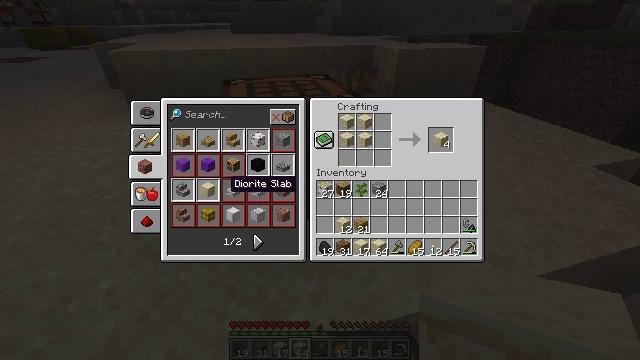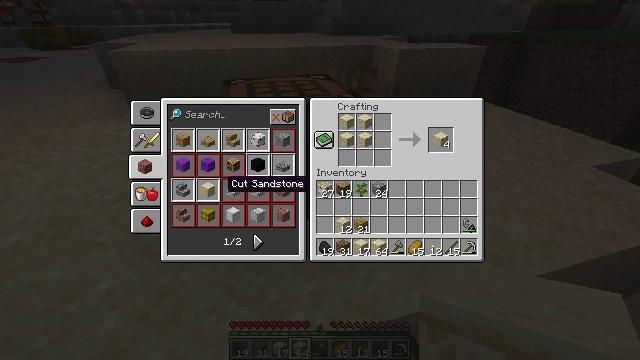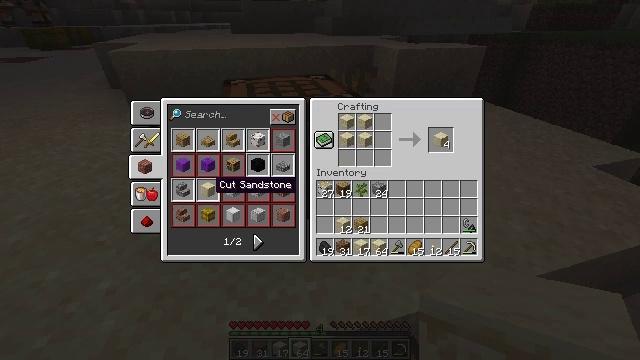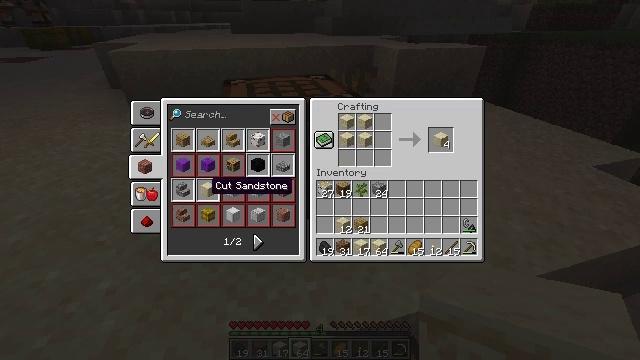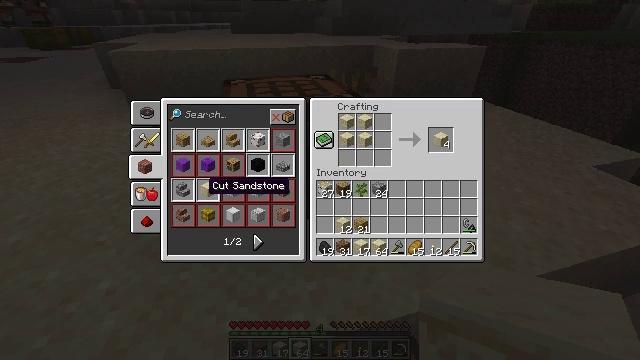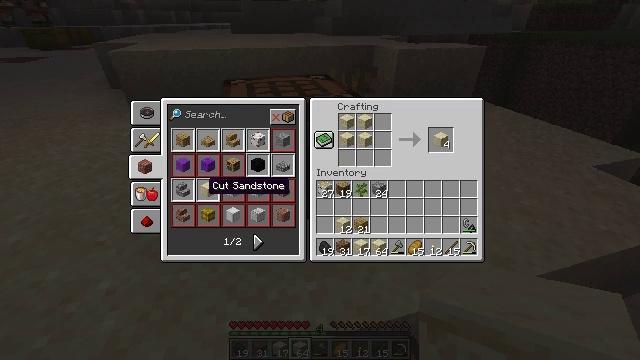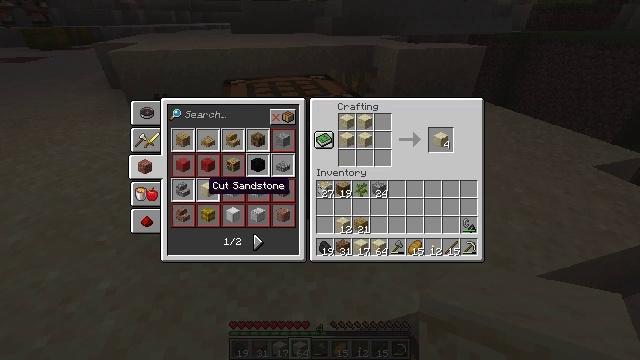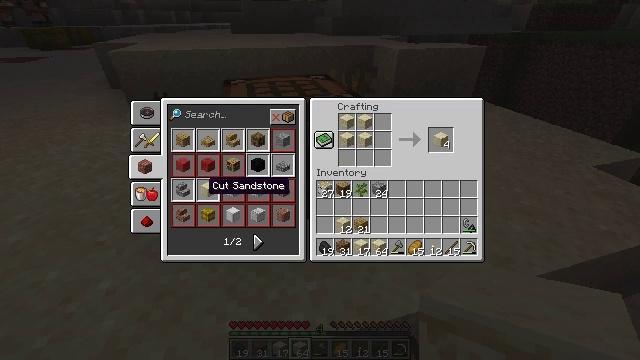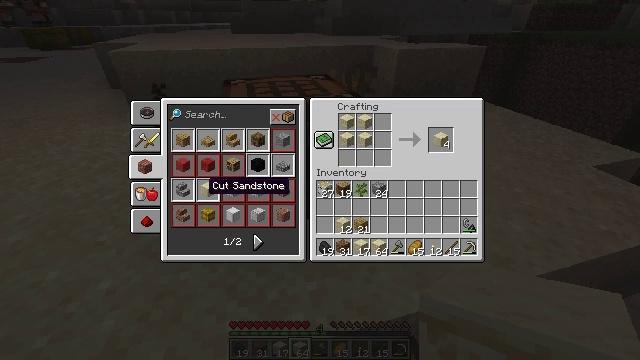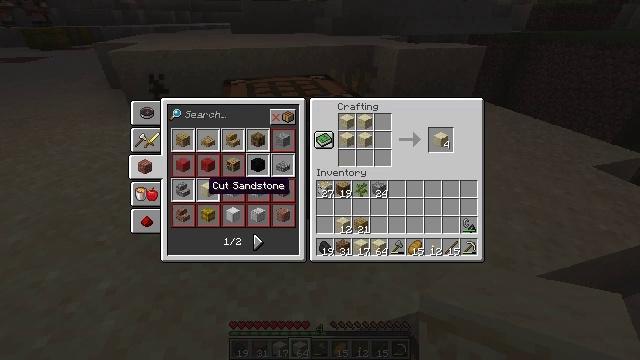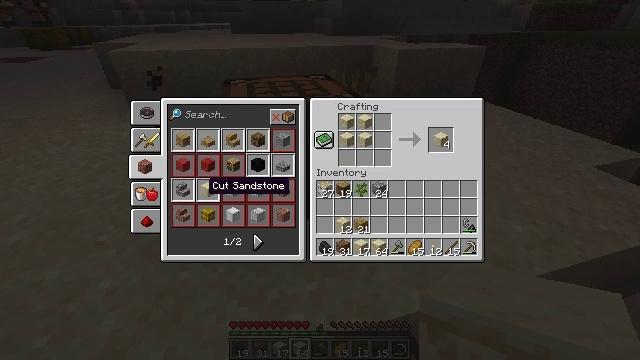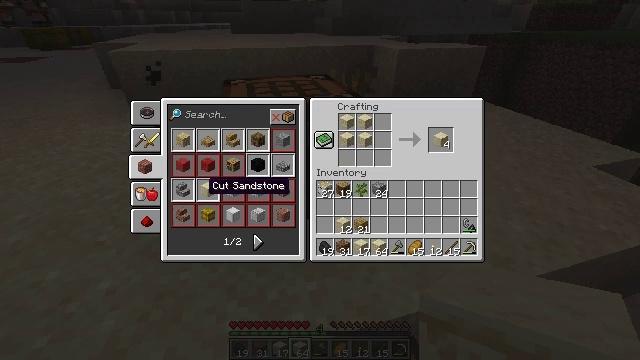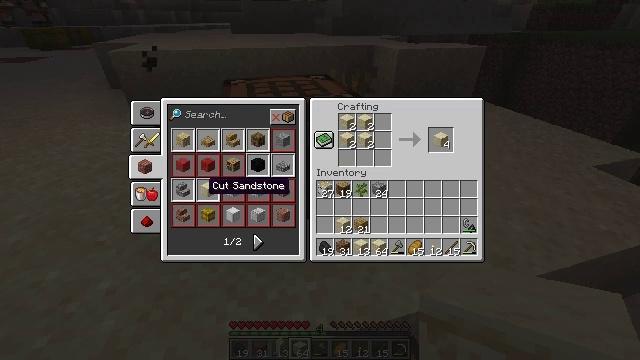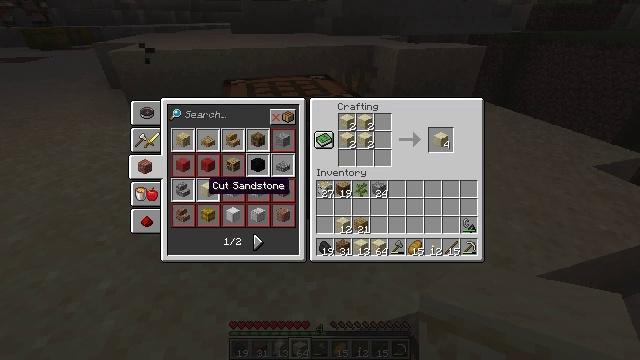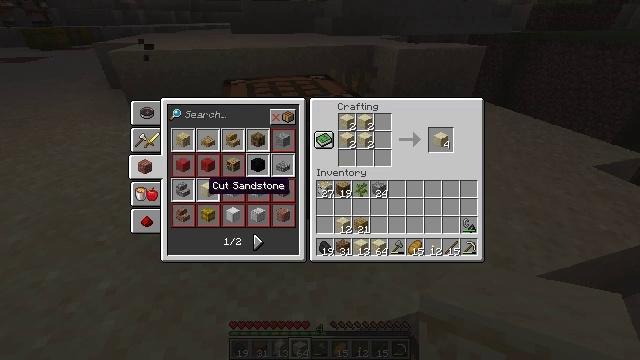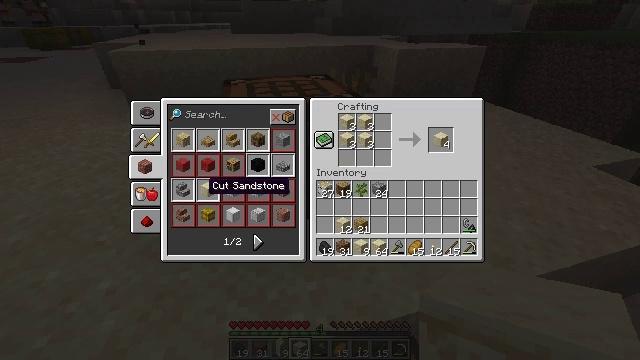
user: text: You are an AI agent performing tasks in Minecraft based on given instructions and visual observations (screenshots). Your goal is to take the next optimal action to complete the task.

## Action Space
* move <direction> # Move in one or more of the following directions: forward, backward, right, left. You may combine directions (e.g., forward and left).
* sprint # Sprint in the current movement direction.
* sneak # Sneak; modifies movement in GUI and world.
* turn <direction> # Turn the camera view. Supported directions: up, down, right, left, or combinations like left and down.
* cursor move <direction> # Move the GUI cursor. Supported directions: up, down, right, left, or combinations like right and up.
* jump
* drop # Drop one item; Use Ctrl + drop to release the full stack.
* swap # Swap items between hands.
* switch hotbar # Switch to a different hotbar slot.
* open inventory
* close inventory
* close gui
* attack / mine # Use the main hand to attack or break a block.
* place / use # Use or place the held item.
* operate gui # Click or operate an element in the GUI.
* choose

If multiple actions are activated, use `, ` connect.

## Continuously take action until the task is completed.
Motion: motion action
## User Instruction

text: Craft cut sandstone.
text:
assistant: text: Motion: no_op
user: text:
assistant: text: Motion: cursor move left
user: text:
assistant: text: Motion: no_op
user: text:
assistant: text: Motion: no_op
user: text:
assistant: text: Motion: no_op
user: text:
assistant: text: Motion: operate gui
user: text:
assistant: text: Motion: operate gui
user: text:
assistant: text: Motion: no_op
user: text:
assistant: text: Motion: operate gui
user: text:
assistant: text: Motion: operate gui
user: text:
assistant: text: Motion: no_op
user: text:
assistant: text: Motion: operate gui
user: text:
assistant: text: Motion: operate gui
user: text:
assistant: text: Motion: no_op
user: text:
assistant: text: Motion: operate gui
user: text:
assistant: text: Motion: operate gui
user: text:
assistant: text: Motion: operate gui
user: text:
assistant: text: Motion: operate gui
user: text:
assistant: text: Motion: operate gui
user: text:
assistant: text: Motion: operate gui
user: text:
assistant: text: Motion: operate gui
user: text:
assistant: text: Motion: operate gui
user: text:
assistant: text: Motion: operate gui
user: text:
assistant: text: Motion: operate gui
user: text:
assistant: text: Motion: operate gui
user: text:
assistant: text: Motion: operate gui
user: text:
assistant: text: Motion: operate gui
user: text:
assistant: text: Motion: operate gui
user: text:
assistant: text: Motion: operate gui
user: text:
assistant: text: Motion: operate gui